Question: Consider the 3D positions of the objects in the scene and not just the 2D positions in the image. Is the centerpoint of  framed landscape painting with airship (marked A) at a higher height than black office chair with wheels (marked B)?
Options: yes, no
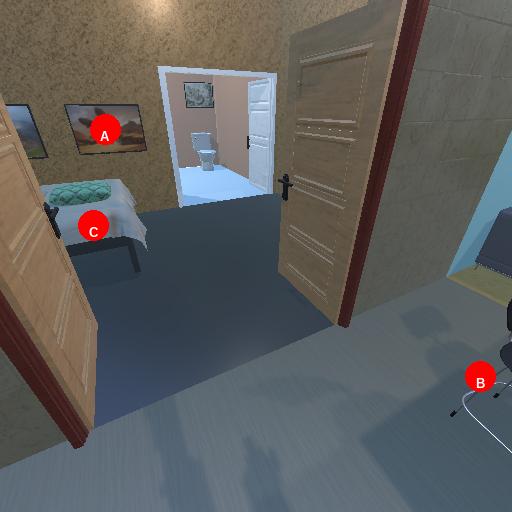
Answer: yes